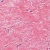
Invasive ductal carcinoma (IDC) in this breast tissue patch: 0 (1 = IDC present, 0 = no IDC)